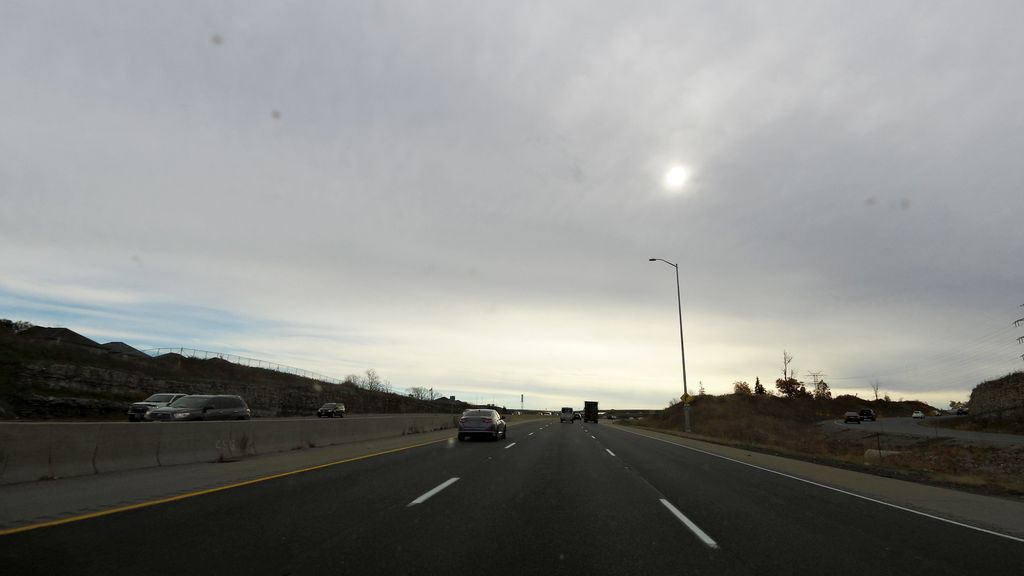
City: hamilton